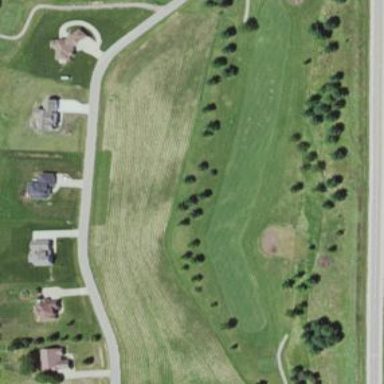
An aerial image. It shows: Golf rough area.